Field crop: maize
Growth stage: 1
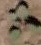
Species: datura